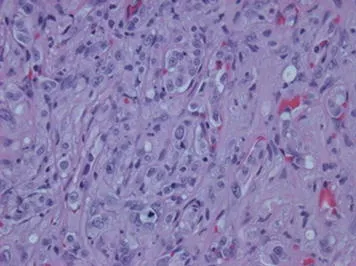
H&E x400. The tumor cells have moderately abundant eosinophilic cytoplasm with occasional cytoplasmic vacuoles. Nuclei are round with prominent nucleoli.
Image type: pathology (h&e)